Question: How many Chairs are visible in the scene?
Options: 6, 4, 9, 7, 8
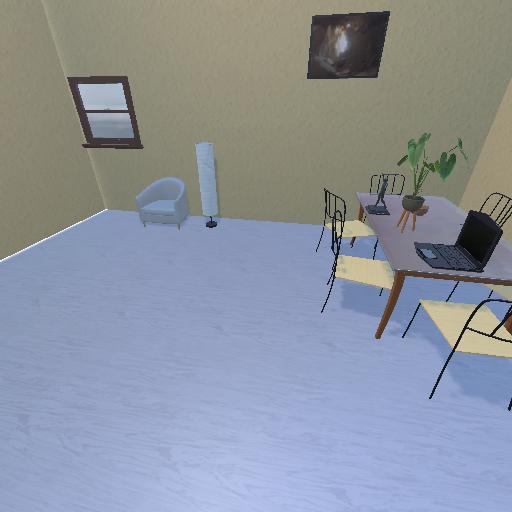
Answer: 6